Aerial crown-view tile of a tropical tree (Barro Colorado Island, Panama), acquired 20241216:
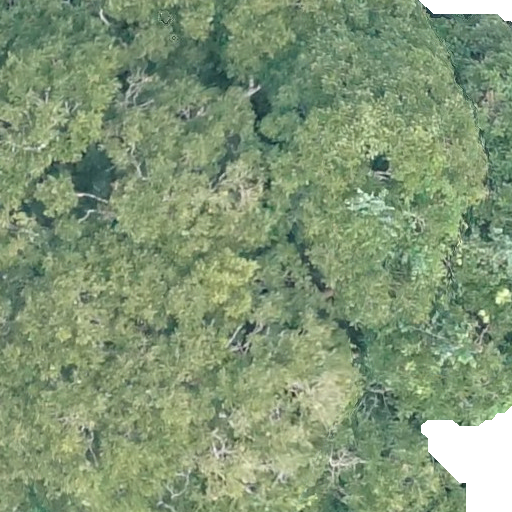
Species: Dipteryx oleifera
GBIF accepted scientific name: Dipteryx oleifera
Crown area: 616.48 m²